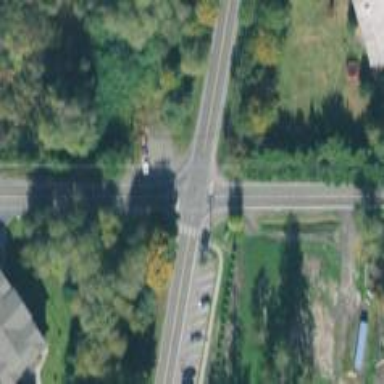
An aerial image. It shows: Stop road.